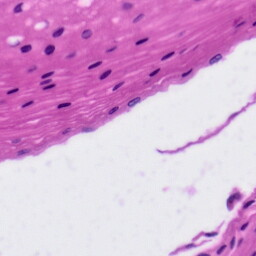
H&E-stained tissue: Tonsil